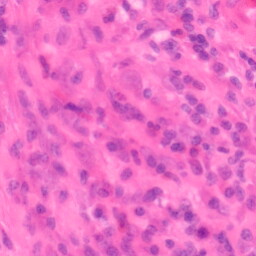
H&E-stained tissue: Colon